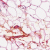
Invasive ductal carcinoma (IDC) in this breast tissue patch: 0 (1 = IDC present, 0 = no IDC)